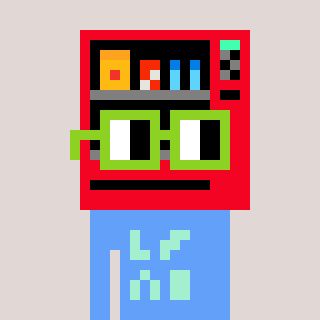
a pixel art character with square light green glasses, a vending machine-shaped head and a blue-colored body on a warm background